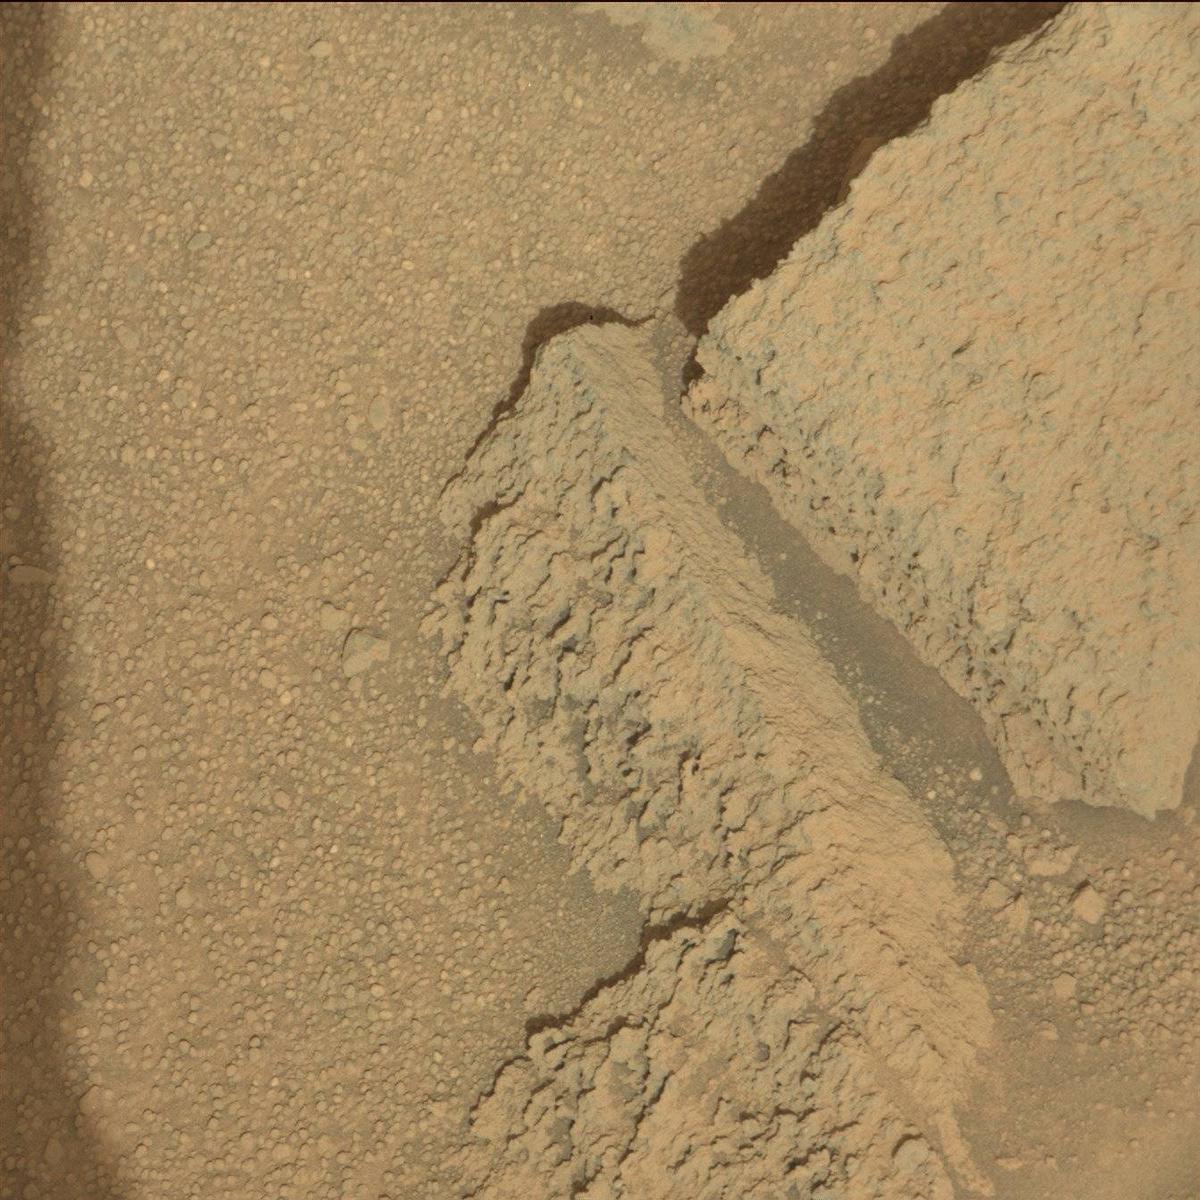
Terrain classes present: Bedrock, Rock, Sand / Soil